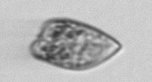
Label: Prorocentrum_dentatum